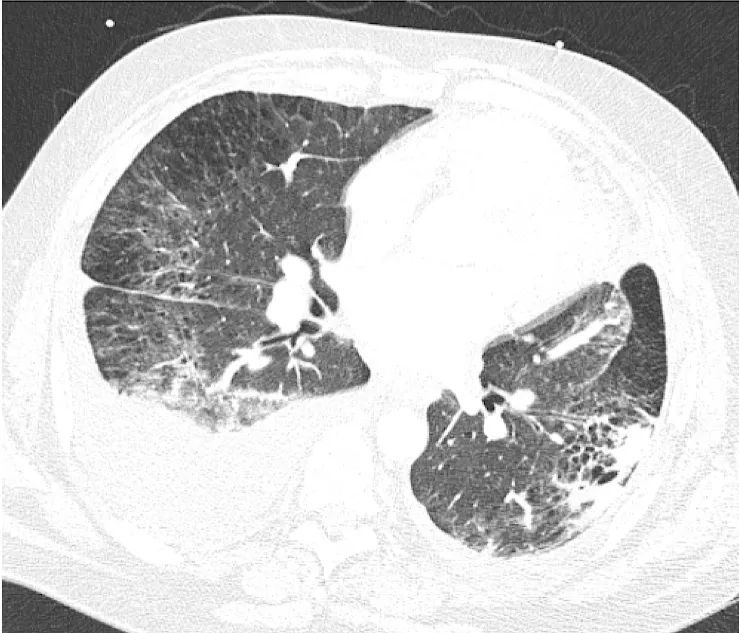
CT of the chest remarkable for a new right lower lobe consolidation and re-accumulation of right-sided pleural effusion, with a background of emphysema, and peripherally oriented ground-glass opacities with sub-pleural sparing in the lungs, likely related to fibrosis.
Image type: radiology (ct)